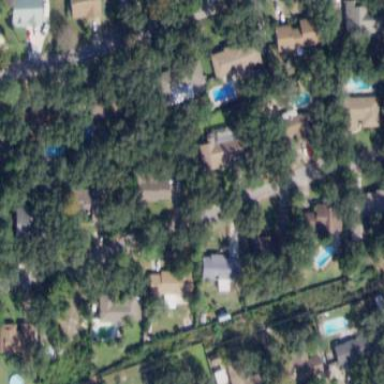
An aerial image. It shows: Residential area composed of single-family homes.